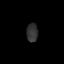
Tissue: prostate
Cell type: T cells
Senescence score: 0.7304
Nuclear area (px): 207
Mean DAPI intensity: 50.092